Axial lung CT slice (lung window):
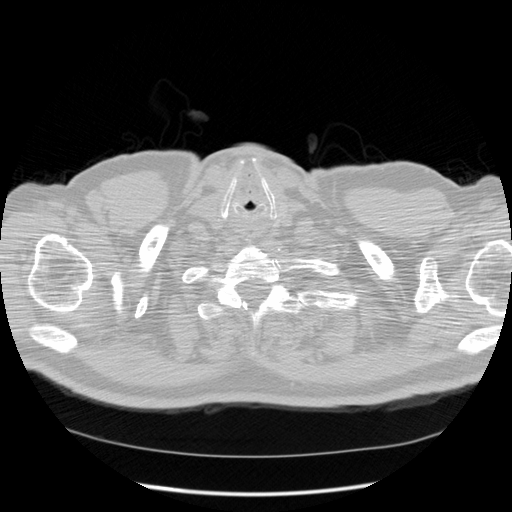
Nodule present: no